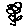
Label: flower